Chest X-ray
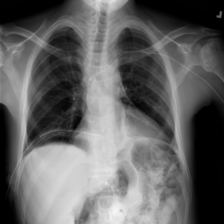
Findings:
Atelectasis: negative
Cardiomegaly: negative
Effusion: positive
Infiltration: negative
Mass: negative
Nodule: negative
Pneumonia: negative
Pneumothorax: negative
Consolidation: negative
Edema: negative
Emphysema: negative
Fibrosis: negative
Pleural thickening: negative
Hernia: negative